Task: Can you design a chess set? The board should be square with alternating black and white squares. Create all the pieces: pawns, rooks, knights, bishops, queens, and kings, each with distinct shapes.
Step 227:
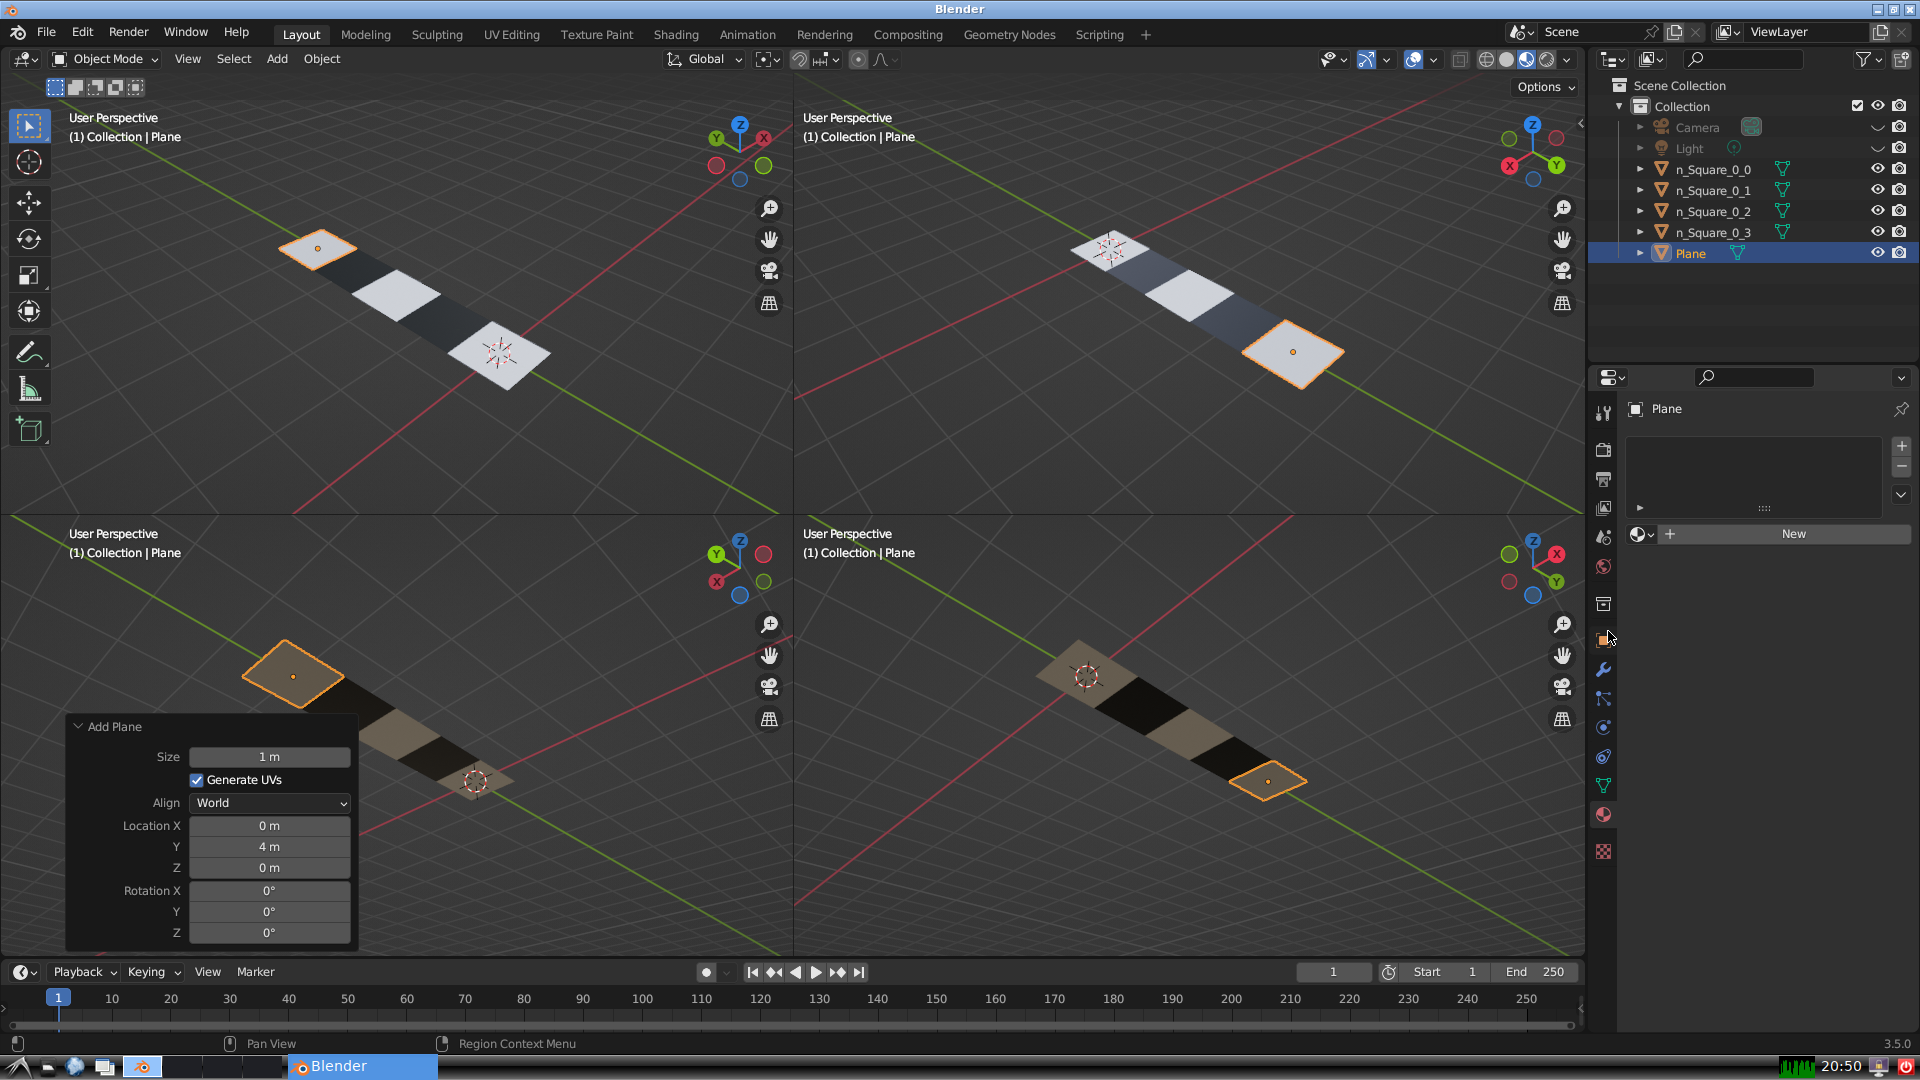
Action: click: no